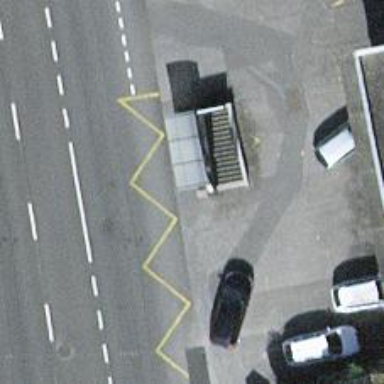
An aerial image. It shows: Bus stop with shelter. It is platform for public transport.